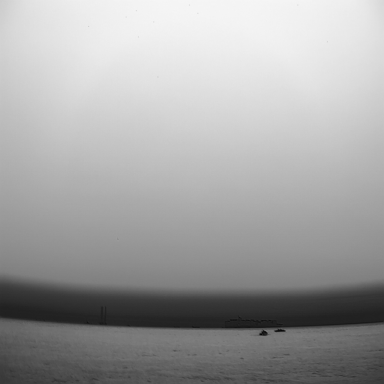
There are two canoes in the infrared image.